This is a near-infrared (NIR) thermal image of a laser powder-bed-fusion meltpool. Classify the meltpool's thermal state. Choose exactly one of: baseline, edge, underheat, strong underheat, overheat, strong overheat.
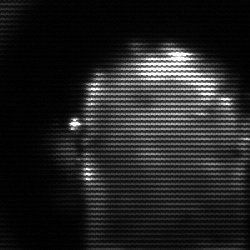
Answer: baseline